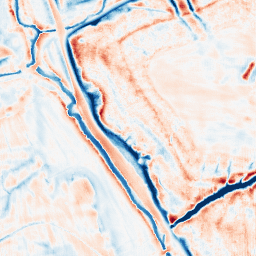
Category: edge_preserving
Decomposition family: bilateral
Decomposition parameters: d: 21
sigma_color: 100
sigma_space: 100
Upsampling method: fft_zeropad
Upsampling parameters: scale: 4
Upsampling scale: 4